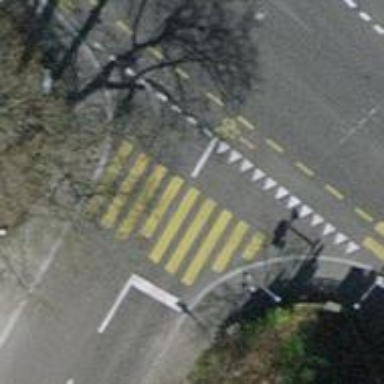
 there are traffic signals and zebra crossing."